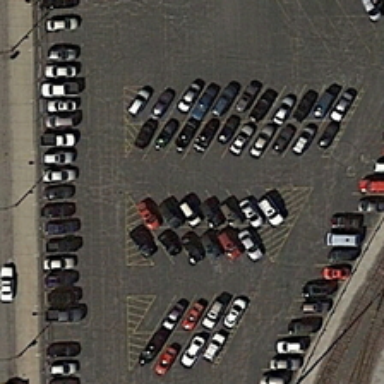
Many cars are parked in a parking lot .